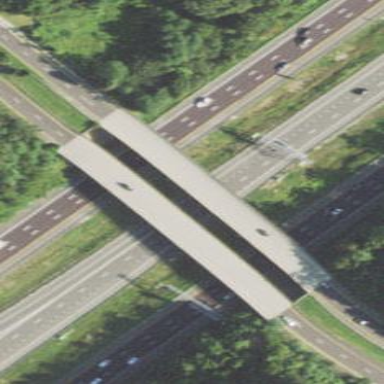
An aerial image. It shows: Man-made bridge.